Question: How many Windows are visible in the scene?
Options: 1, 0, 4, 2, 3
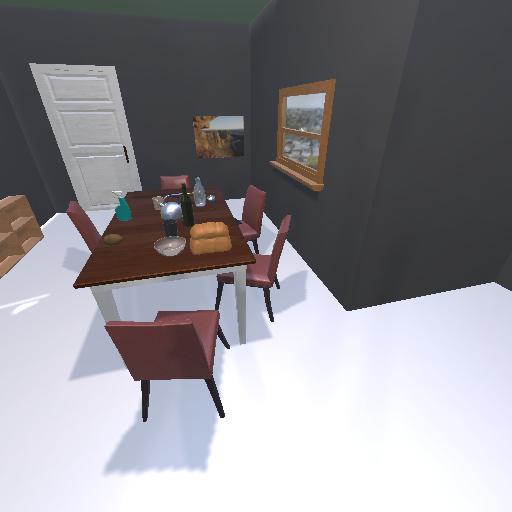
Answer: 1